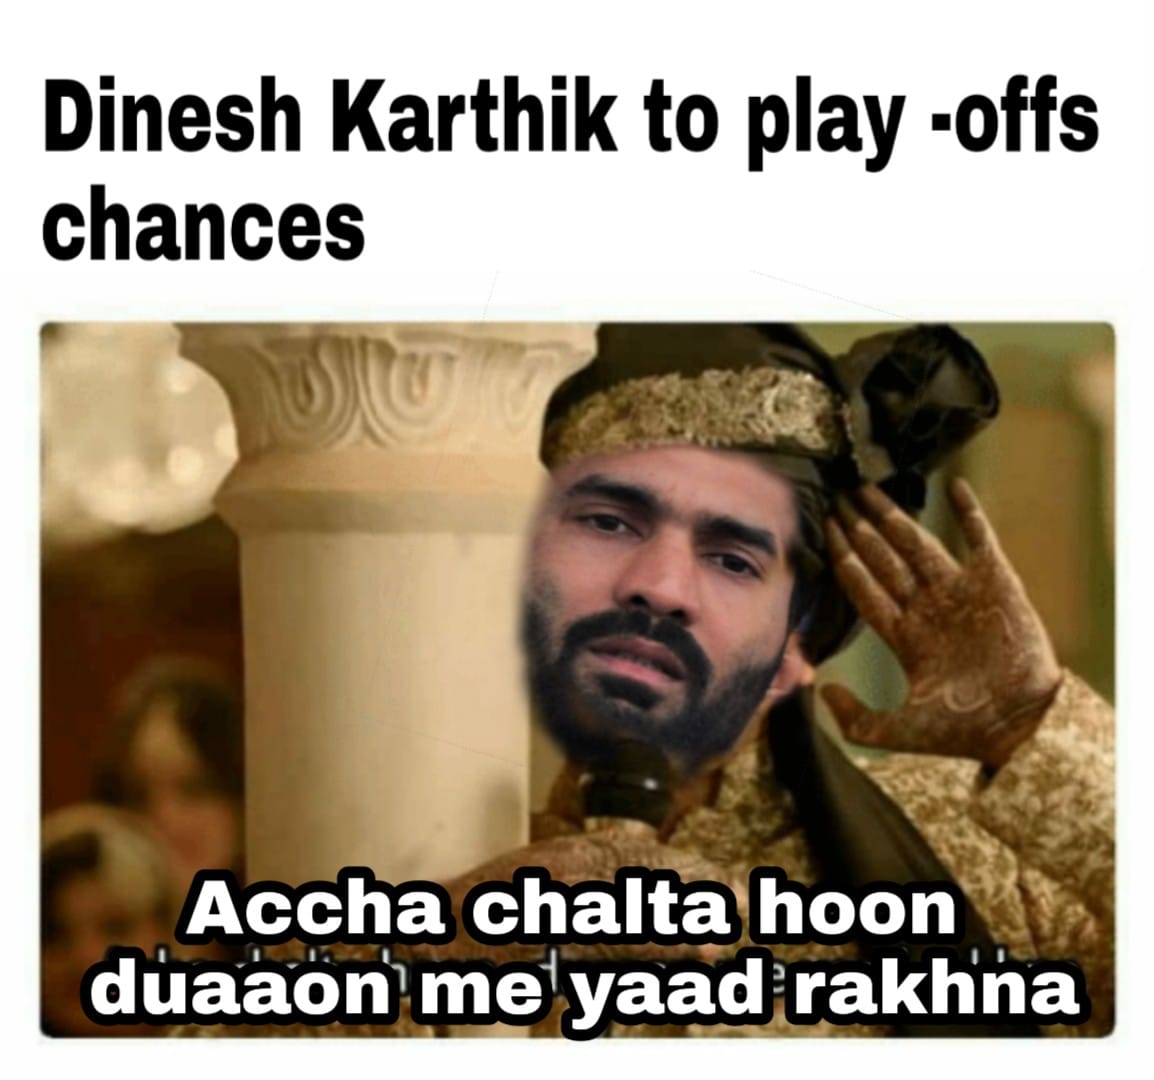
Caption: Dinesh Karthik to play-offs chances    Accha chalta hoon duaaon me yaad rakhna
Label: non-hate